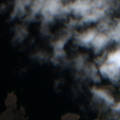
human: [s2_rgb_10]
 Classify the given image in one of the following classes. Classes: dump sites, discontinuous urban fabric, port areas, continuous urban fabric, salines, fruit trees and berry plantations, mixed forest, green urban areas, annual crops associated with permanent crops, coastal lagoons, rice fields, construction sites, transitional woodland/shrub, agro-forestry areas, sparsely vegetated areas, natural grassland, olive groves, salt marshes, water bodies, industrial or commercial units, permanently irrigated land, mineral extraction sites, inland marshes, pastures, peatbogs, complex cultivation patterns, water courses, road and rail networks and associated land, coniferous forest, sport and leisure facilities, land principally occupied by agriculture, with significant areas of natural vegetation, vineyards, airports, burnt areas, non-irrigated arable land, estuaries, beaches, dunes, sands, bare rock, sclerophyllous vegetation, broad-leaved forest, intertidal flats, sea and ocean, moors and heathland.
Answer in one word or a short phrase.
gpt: mixed forest, bare rock, sea and ocean